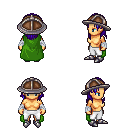
a pixel art fantasy rpg character, female body template, human, tanned skin, green cape, white pants, blue long hairstyle, chain helm, white cloth bandages, metal boots, four views (front, back, left, right), 2x2 character sprite sheet, small pixel art, hard edges, no anti-aliasing